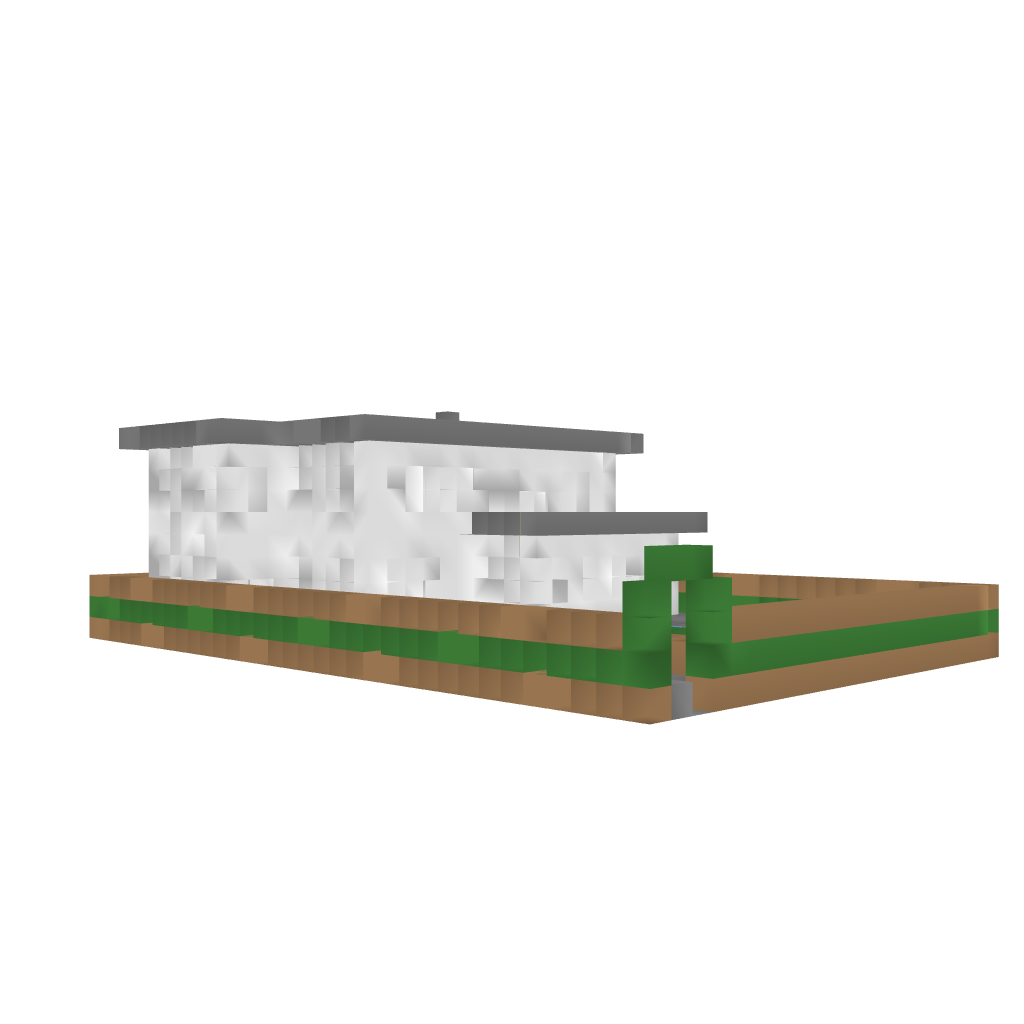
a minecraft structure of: Vip House bad low quality